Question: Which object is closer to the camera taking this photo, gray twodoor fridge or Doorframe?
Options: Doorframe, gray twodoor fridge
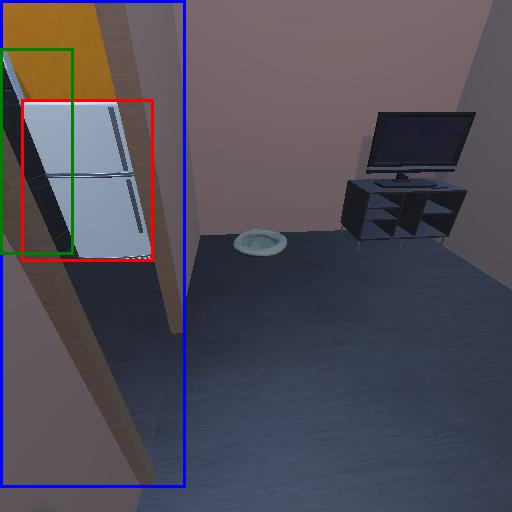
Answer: Doorframe